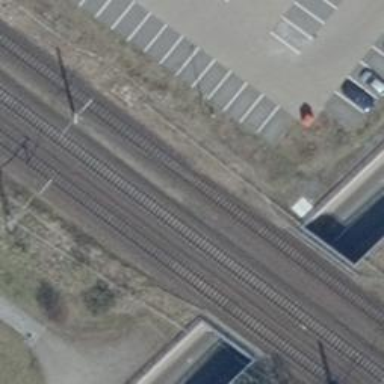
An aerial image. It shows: Railway track with contact line for electrification.